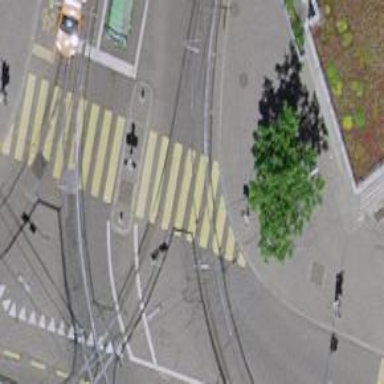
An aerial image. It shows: Tram crossing on the railway.